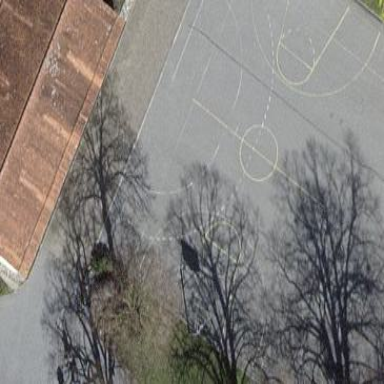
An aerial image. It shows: Basketball court on pitch.